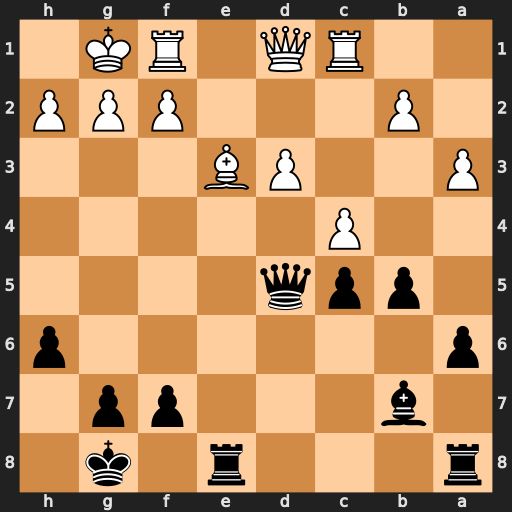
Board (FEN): r3r1k1/1b3pp1/p6p/1ppq4/2P5/P2PB3/1P3PPP/2RQ1RK1
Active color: b
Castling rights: -
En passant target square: -
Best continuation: Qxg2#